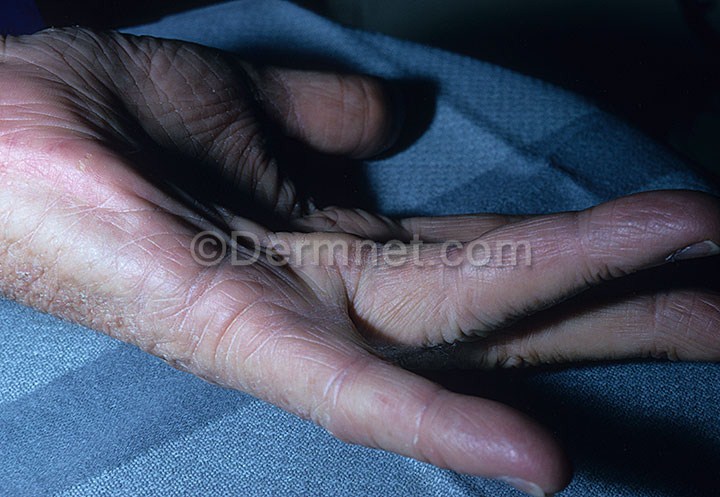
Disease: Lupus and other Connective Tissue diseases